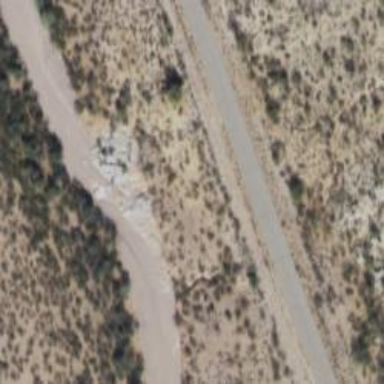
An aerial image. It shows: Unclassified road.